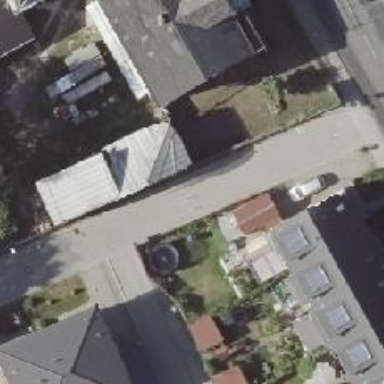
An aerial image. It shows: Living street.